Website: slack
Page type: stored-credit-cards
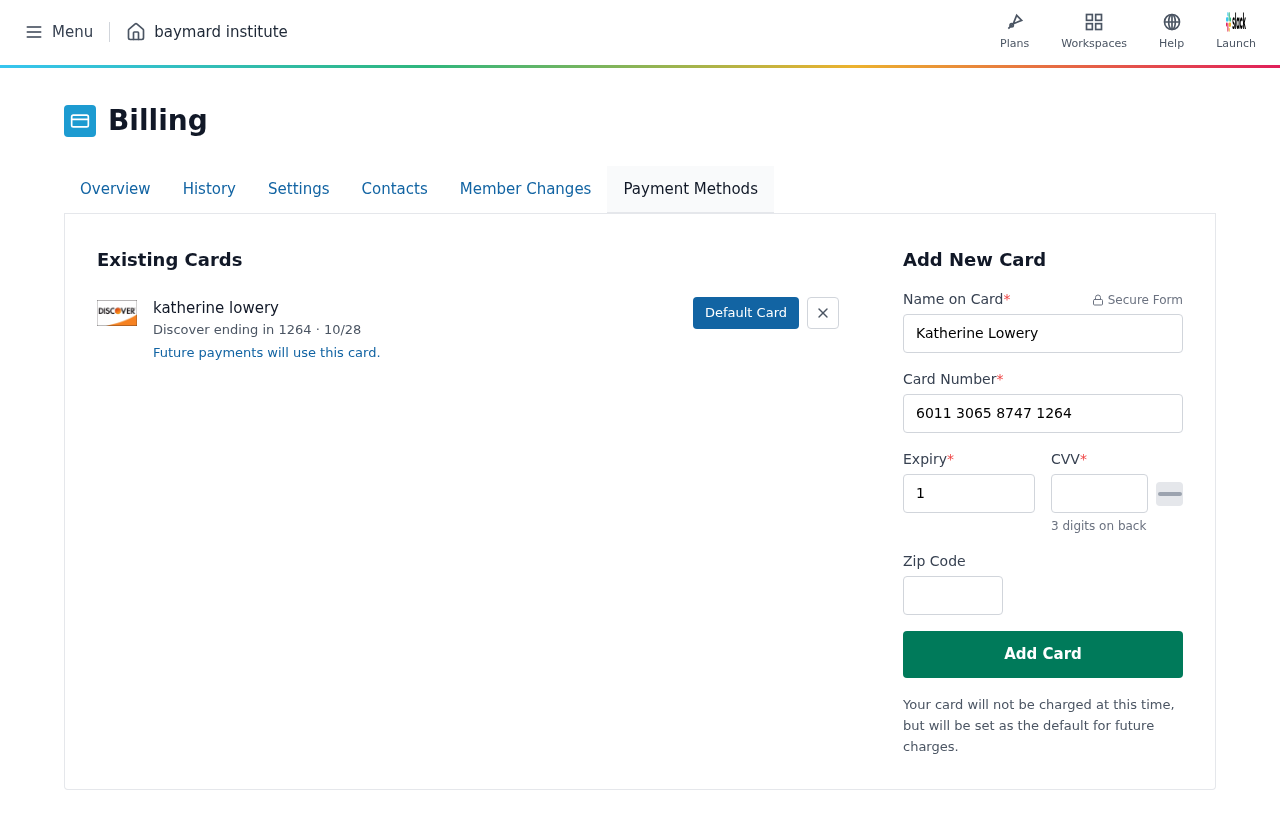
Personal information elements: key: PII_CARD_CVV
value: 927
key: PII_CARD_EXPIRY
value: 10/28
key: PII_CARD_EXPIRY_MONTH
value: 10
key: PII_CARD_EXPIRY_YEAR
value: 28
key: PII_CARD_LAST4
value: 1264
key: PII_CARD_NUMBER
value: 6011 3065 8747 1264
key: PII_CARD_TYPE
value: Discover
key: PII_FULLNAME
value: katherine lowery
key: PII_FULLNAME
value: Katherine Lowery
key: PII_POSTCODE
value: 67767